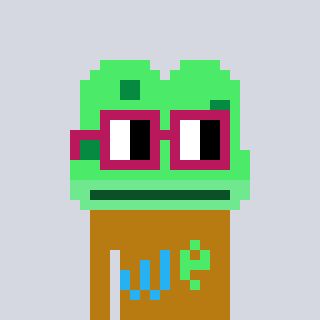
a pixel art character with square dark red glasses, a frog-shaped head and a gold-colored body on a cool background